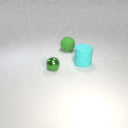
large cyan rubber cylinder in front of large green rubber sphere